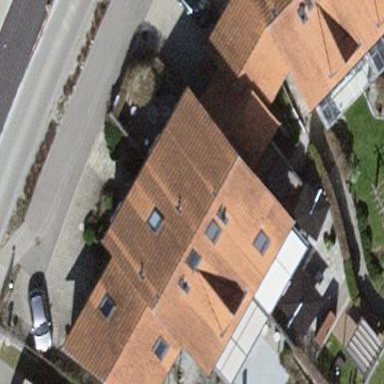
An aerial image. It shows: Terrace building.